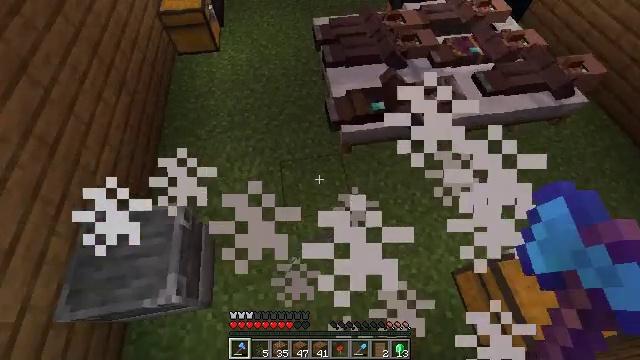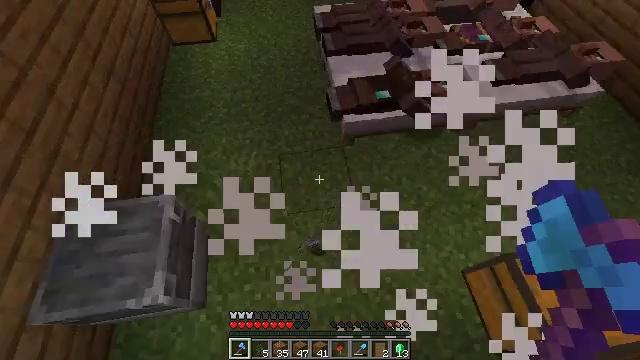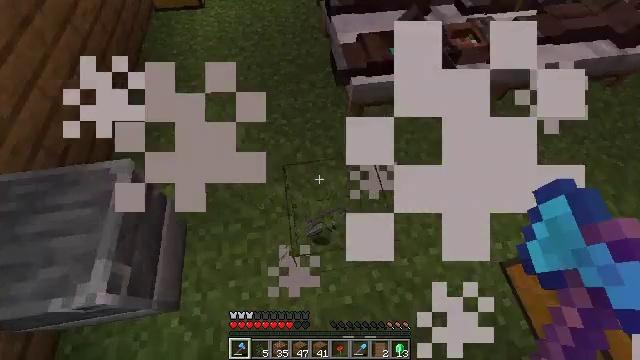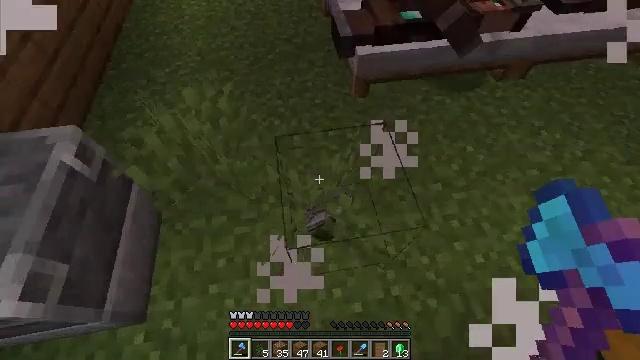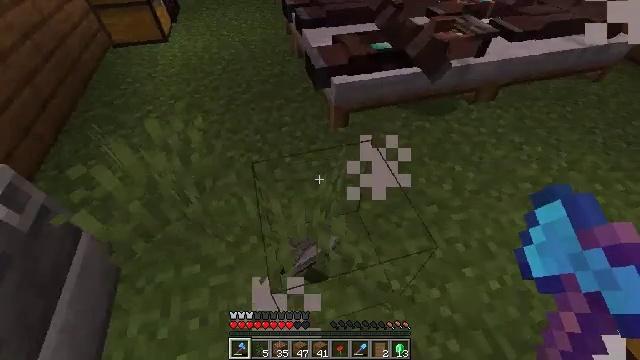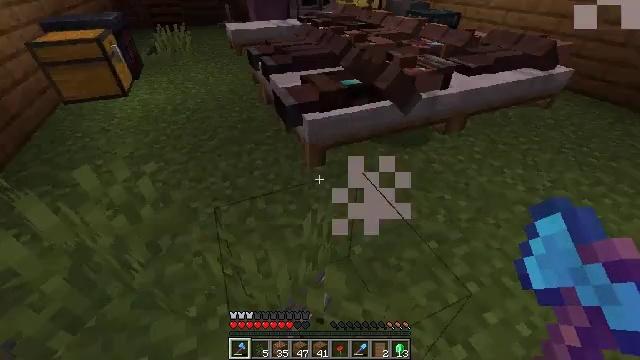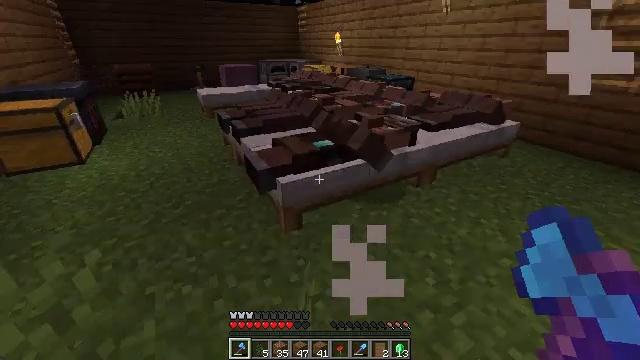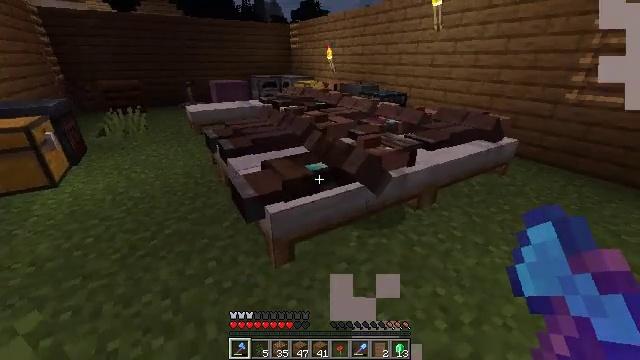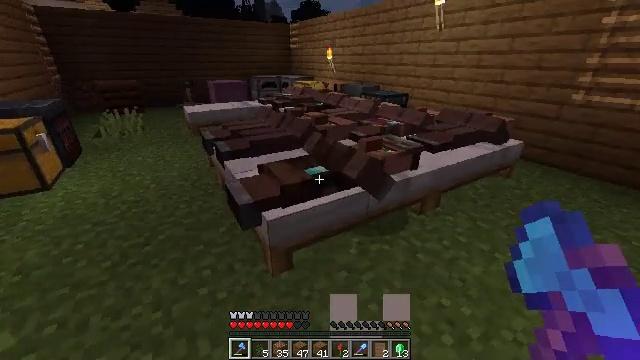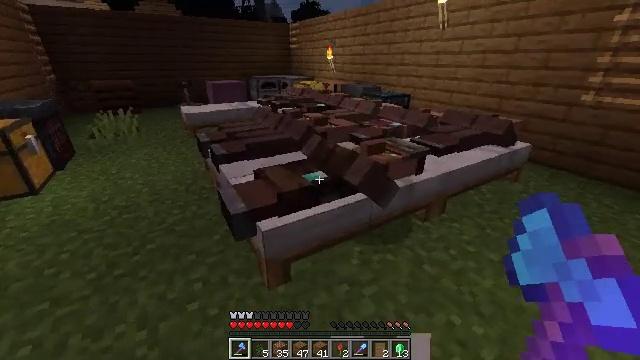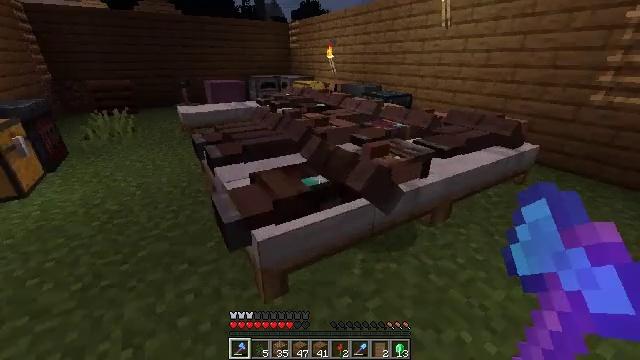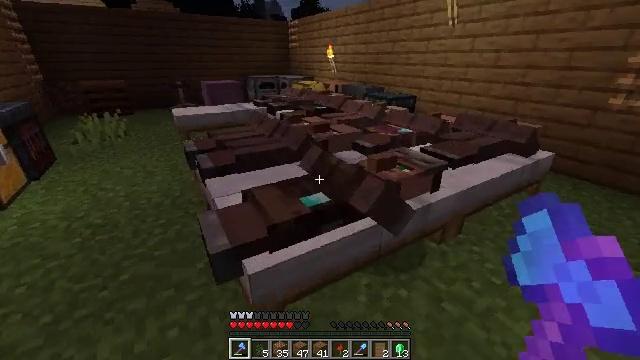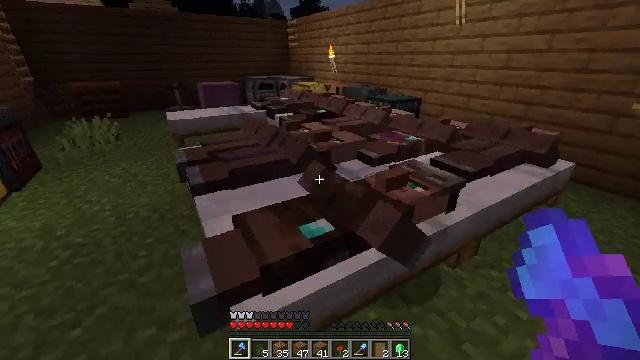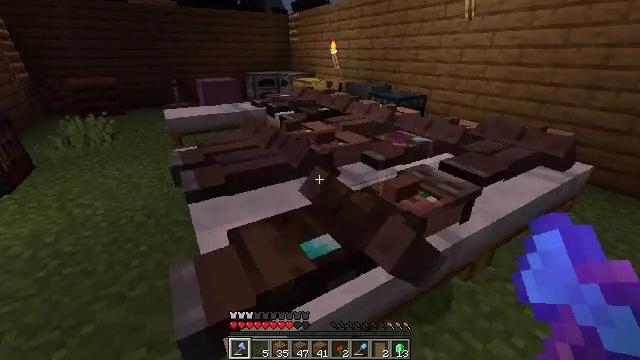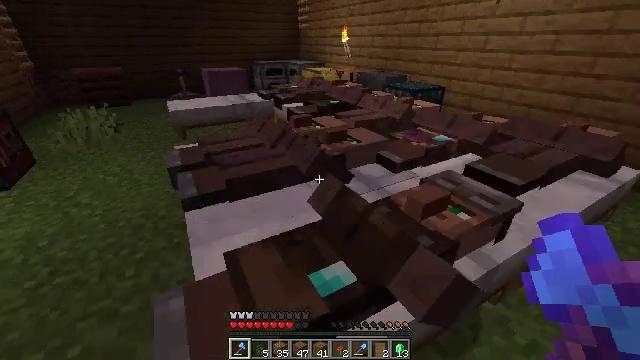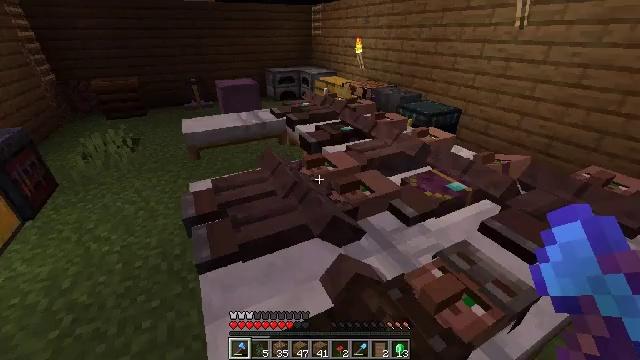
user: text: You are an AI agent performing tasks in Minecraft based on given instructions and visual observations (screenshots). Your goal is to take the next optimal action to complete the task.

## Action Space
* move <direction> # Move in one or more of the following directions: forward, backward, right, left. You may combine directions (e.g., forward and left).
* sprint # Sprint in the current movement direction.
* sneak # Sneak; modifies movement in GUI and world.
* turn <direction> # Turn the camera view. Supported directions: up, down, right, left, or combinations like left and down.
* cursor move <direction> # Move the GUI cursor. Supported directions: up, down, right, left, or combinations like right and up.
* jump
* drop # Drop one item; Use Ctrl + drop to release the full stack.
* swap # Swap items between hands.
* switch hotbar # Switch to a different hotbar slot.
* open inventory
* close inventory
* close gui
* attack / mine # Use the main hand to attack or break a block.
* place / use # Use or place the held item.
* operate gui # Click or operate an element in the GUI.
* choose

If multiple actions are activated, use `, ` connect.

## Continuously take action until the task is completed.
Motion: motion action
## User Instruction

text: Make a golden carrot with a carrot and gold nuggets.
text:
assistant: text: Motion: no_op
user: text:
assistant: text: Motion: no_op
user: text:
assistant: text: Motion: move forward, turn up
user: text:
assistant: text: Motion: move forward, turn right and up
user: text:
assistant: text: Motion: move forward, turn right and up
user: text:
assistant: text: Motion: move forward, turn right and up
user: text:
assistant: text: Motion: move forward, turn right and up
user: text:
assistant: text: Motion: move forward
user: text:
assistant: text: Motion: move forward, sprint
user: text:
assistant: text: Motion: move forward, sprint
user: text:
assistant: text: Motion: move forward, sprint
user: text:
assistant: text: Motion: move forward, sprint
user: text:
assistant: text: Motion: move forward, sprint
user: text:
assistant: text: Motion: move forward, sprint, turn left and down
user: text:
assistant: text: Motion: move forward, sprint, turn left and down
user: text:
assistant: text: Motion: move forward, sprint, turn left and down
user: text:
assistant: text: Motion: move forward, sprint, turn left and down
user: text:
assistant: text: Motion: move forward, sprint, turn left and down
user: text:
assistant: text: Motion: move forward, sprint, turn left and down
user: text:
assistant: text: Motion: move forward, sprint, turn down
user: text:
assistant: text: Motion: move forward, sprint, turn left and down
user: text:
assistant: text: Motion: move forward, sprint, turn down
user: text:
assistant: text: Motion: move forward, sprint, turn down
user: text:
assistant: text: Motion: move forward, sprint
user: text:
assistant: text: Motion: move forward, sprint
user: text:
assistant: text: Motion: move forward, sprint
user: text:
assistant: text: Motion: move forward, sprint
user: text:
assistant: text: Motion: move forward, sprint, turn left and up
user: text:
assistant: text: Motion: move forward, sprint, turn left and up
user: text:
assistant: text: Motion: move forward, sprint, turn left and up